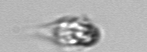
Label: Mesodinium